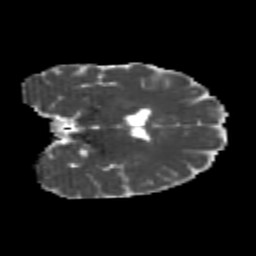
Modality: MD
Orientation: coronal
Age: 22
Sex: female
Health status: healthy
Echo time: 0.074 s